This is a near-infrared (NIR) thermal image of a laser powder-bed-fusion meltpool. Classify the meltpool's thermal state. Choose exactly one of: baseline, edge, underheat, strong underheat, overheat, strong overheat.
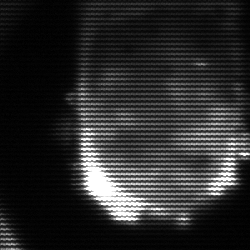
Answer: baseline